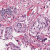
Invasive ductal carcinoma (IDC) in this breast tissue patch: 1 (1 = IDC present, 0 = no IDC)